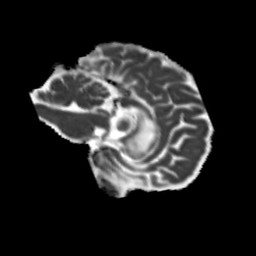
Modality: MD
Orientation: sagittal
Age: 46
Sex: male
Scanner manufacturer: siemens
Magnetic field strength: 3 T
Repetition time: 5.25 s
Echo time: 0.08 s